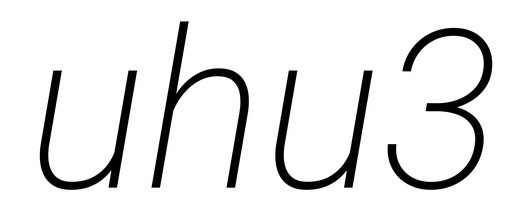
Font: Roboto-Italic_ExtraLight_Italic